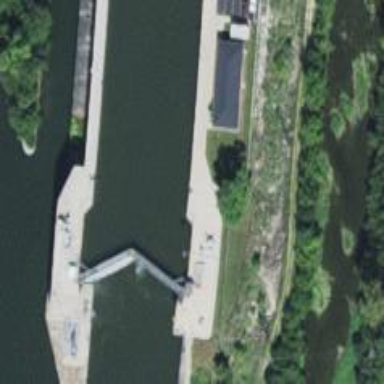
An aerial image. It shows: Lock gate along waterway.